Question: Could someone give me some guidance or direct me to a good tutorial on C++ 'set' object?
I have a piece of simple code like this:
'''
#include <iostream>
using namespace std;
int main()
{
char set[8];
int set[9];
return 0;
}
'''
But the 'set' in this code is apparently different than the 'set' in this reference? :
<URL>
If I try to compile this code I get the following error:

What is troubling me is that when defining the 'set' in the code there is no variable / identifier for the 'set' defined? Or is this a default constructor or something. Why do I get the error I get? Can't you create two objects from 'set'? Why? Sorry if my question is newbie, but I don't seem to find any examples of this...so I don't understand how to work with 'set'...
thnx for any help =)
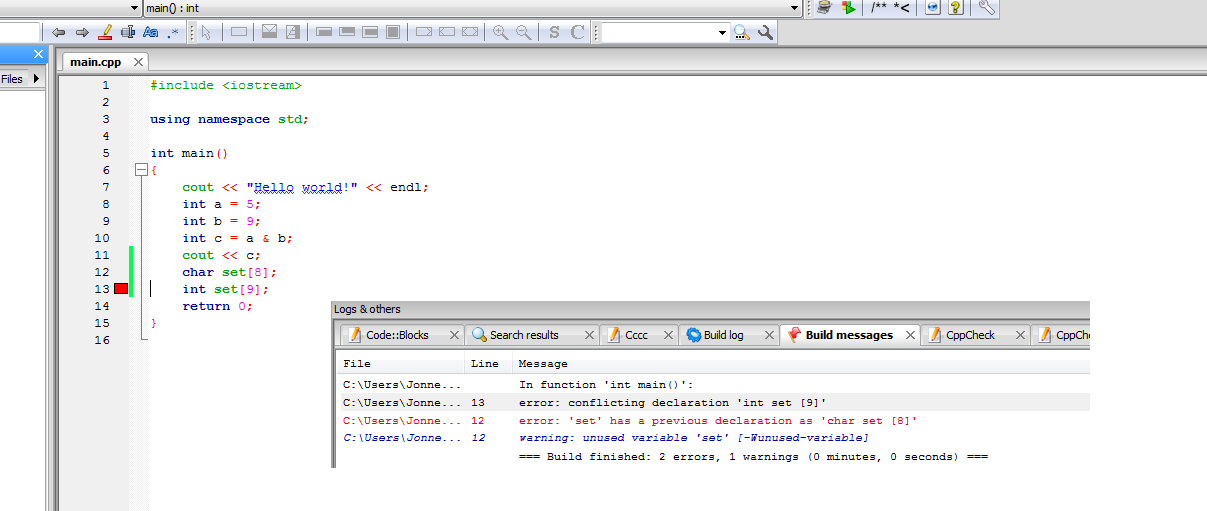
Answer: You're naming an array of char's as "set".
Subsequently you are naming an array of int's as "set".
What you really want to do is as follows:
'''
std::set<char> my_chars;
std::set<int> my_ints;
'''
The "<>" angle brackets pass a type to the std::set class template when you instantiate it.